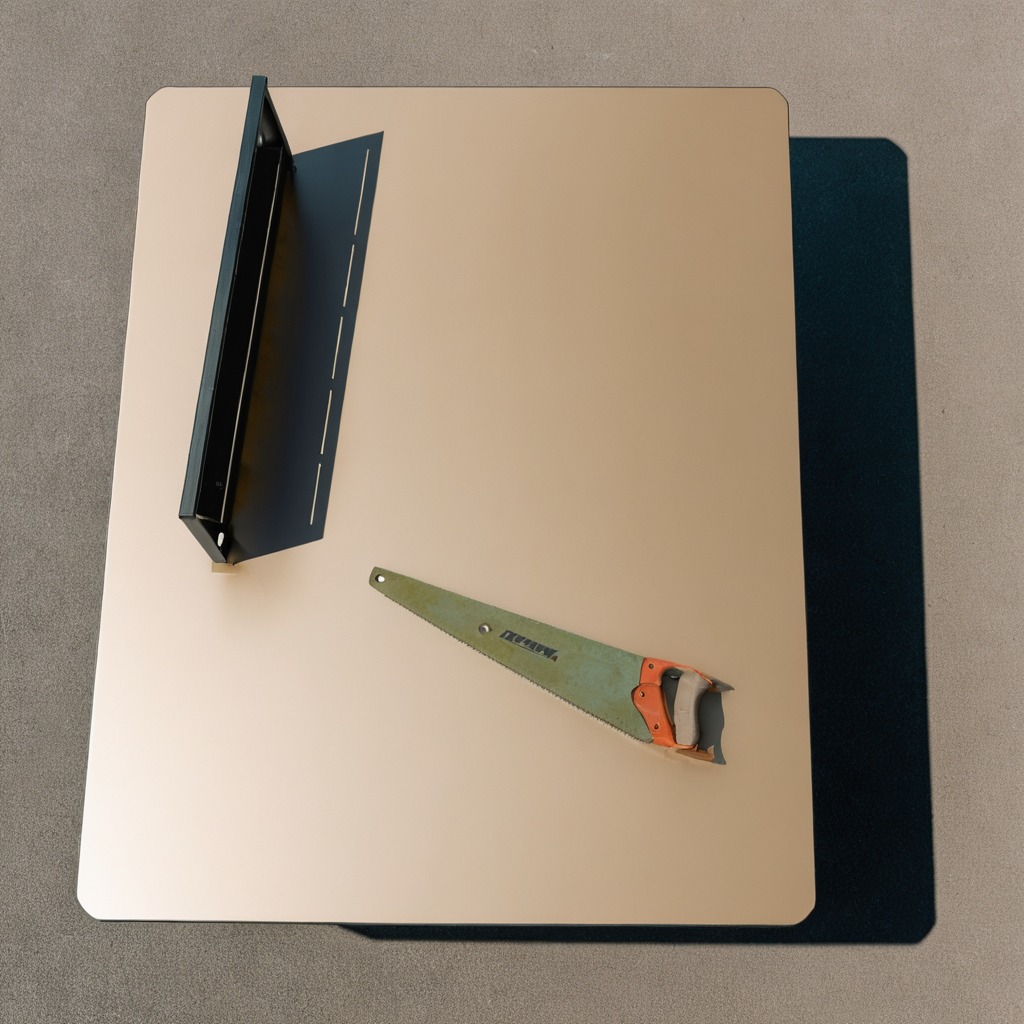
A metal saw is lying on a utility table in a temporary outdoor tool station.